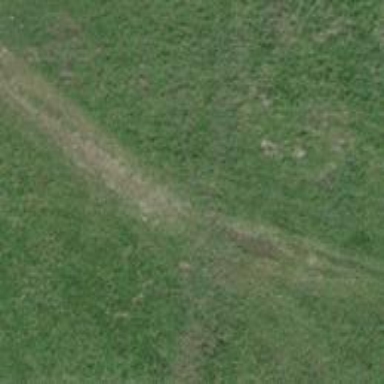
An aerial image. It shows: Grass track with grade4 quality surface.